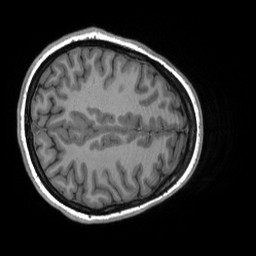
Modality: T1w
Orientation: axial
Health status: ill
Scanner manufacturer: siemens
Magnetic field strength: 3 T
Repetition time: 2.3 s
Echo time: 0.00243 s